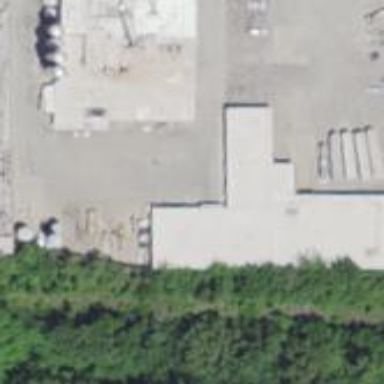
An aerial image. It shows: Industrial building.